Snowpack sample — Loveland Pass, Silver Plume, Colorado, USA (12/14/25, 10:50 AM MST)
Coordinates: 39.664, -105.882
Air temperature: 36 °F
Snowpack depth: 67 cm
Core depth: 10 cm
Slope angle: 6°, slope face: 326°
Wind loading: low
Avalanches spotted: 0
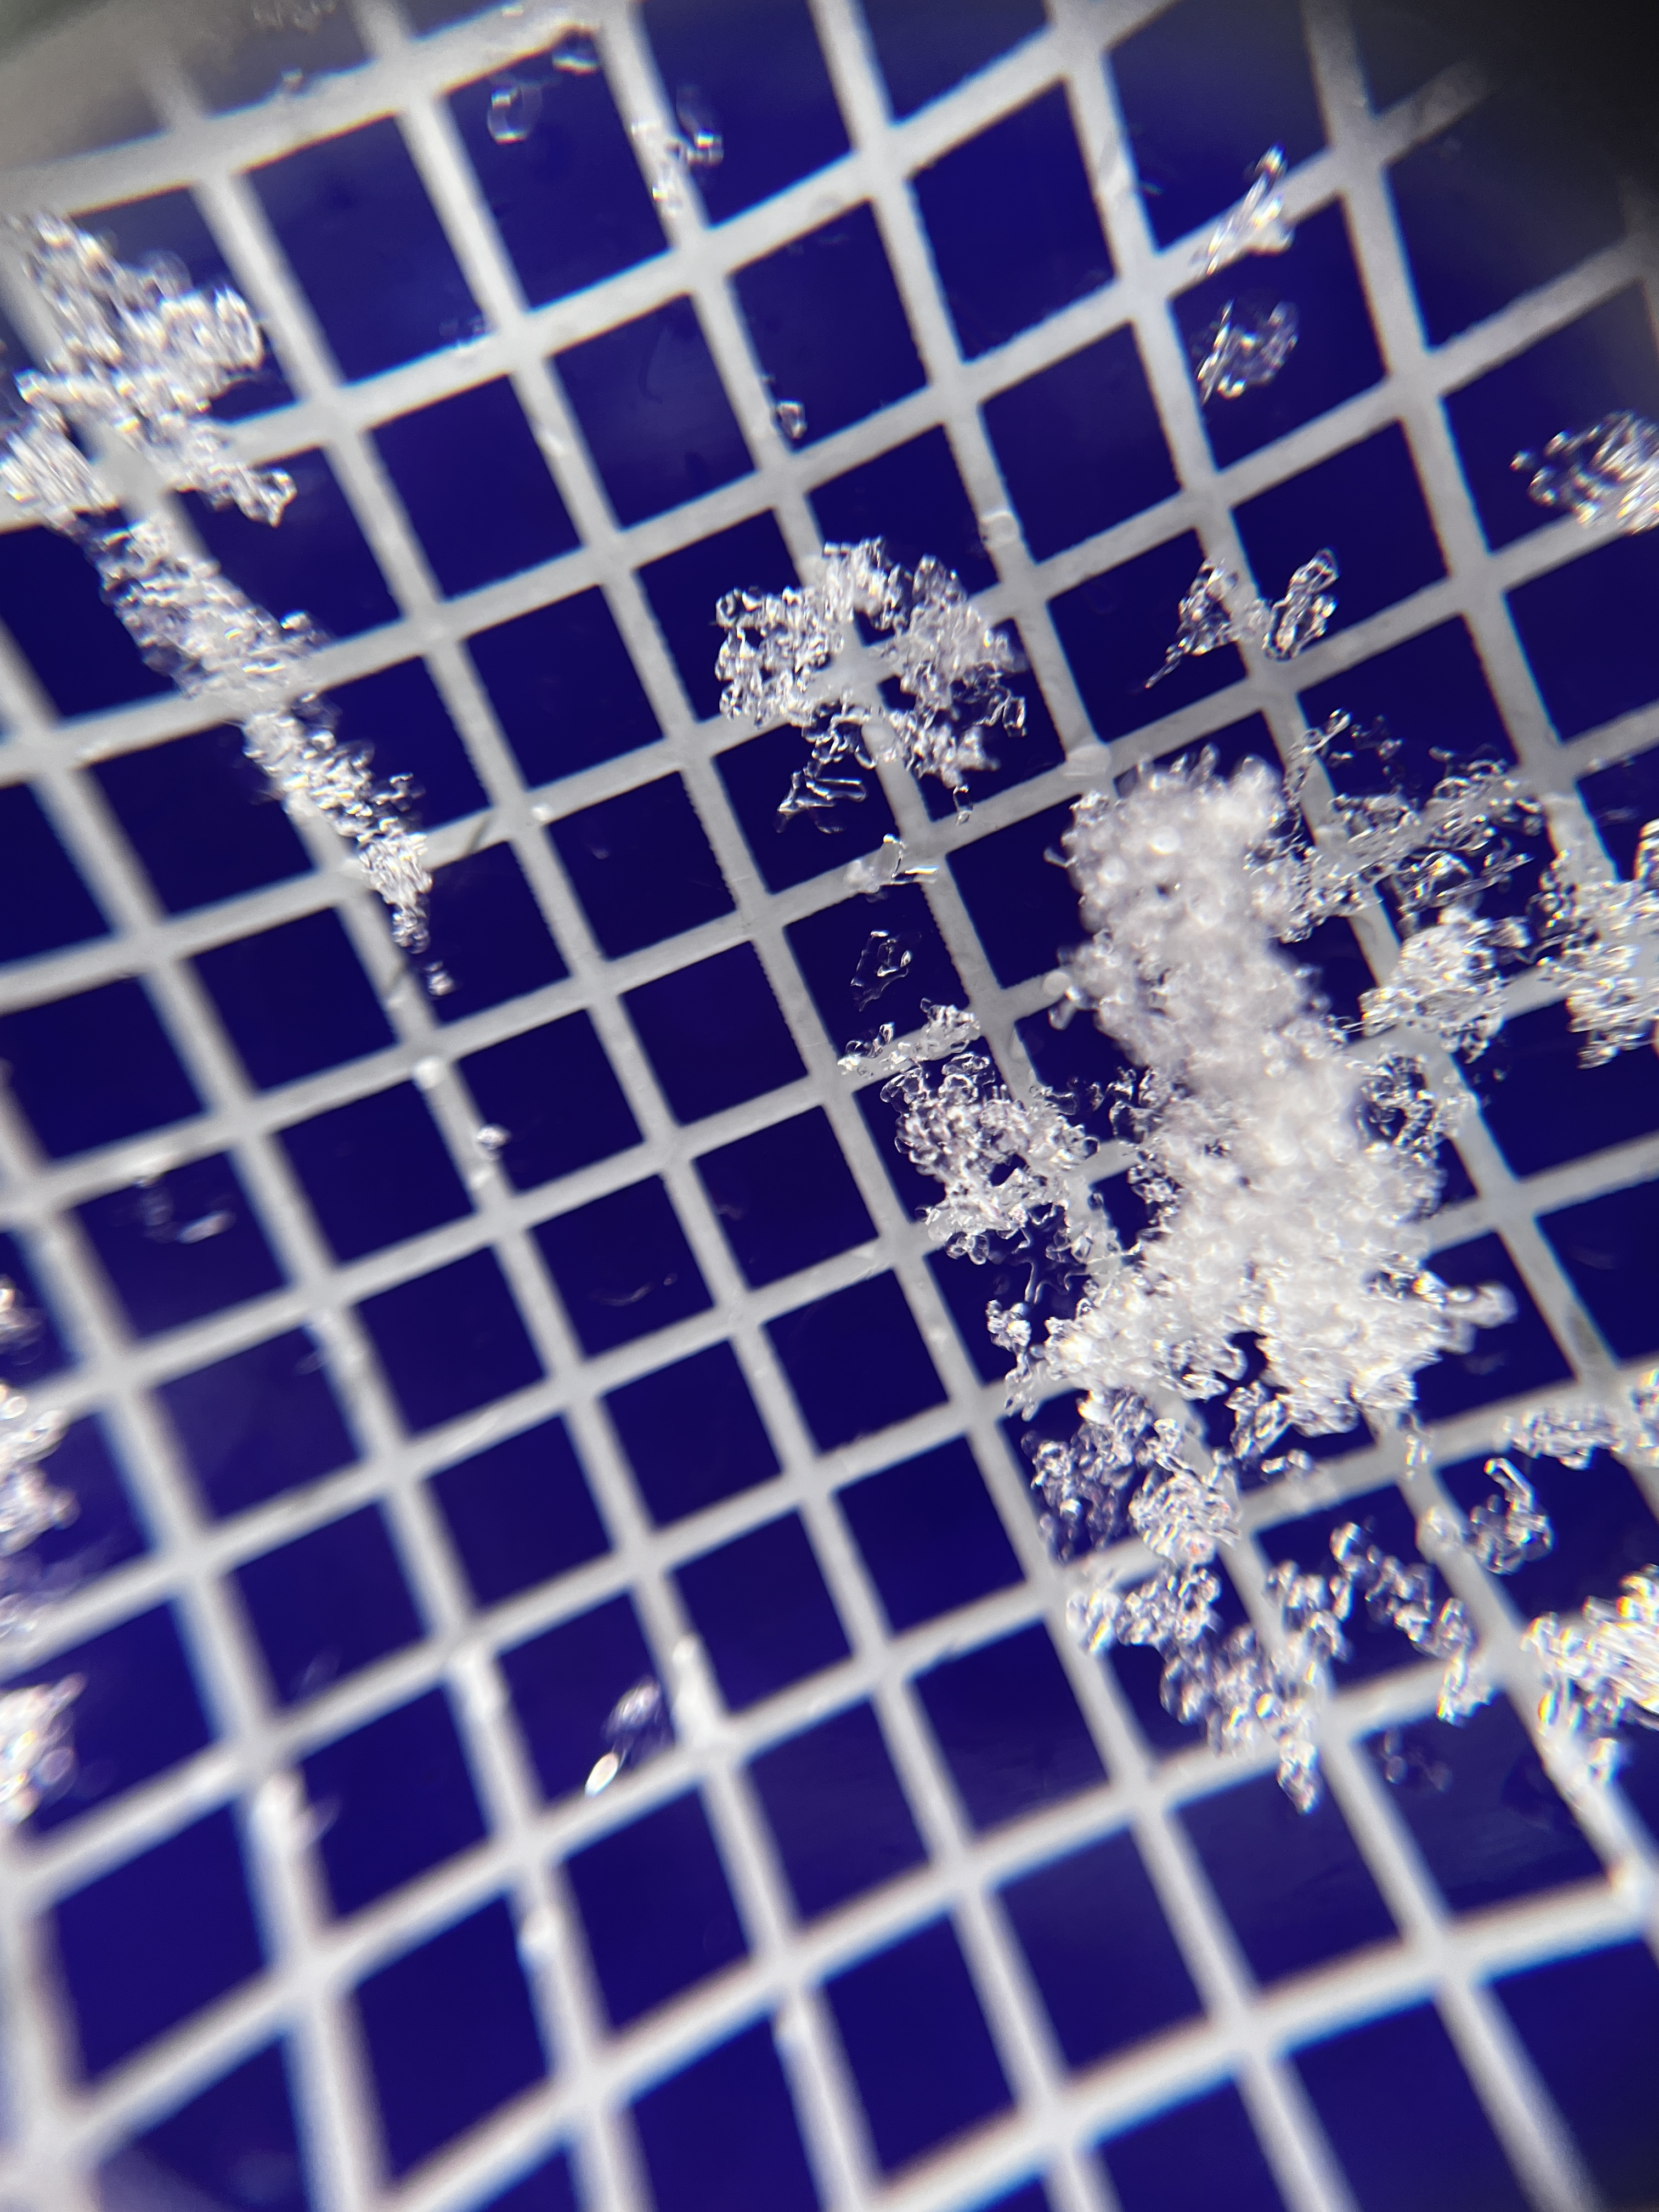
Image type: magnified_profile
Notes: No avalanches spotted, very late start to the season with minimal snowpack